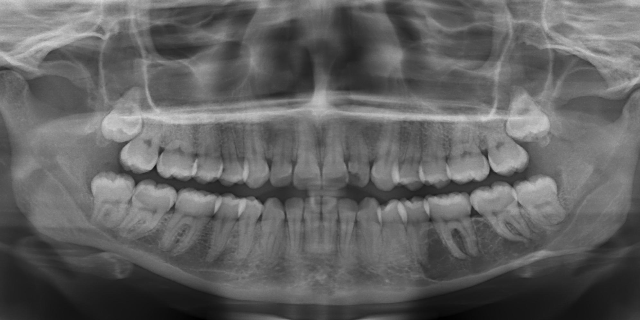
adult